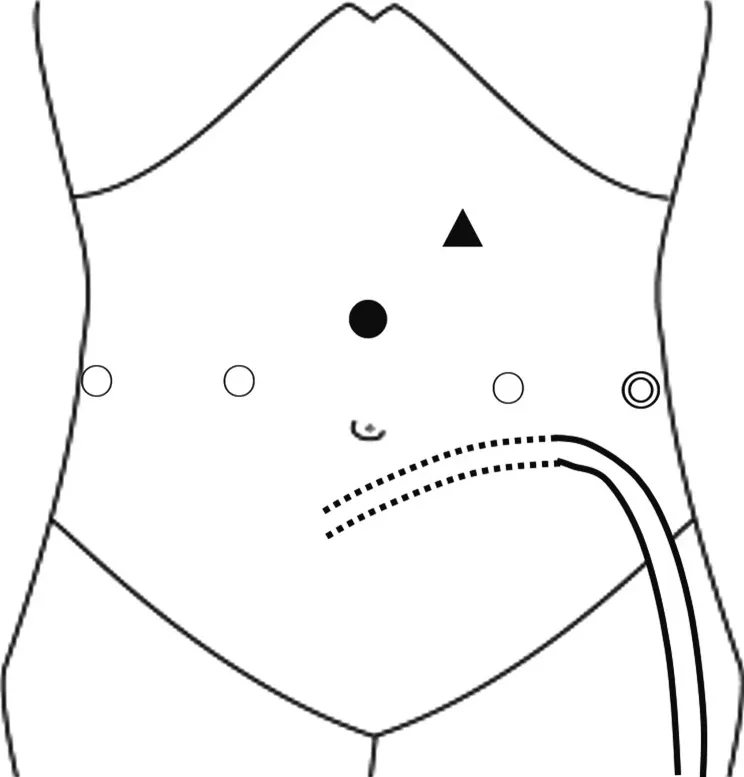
Positions of the trocars and the CAPD tube:. 12 mm port for assistant,. 8 mm port,. camera port, and. 5 mm port for assistant. CAPD, continuous ambulatory peritoneal dialysis.
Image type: radiology (x_ray)